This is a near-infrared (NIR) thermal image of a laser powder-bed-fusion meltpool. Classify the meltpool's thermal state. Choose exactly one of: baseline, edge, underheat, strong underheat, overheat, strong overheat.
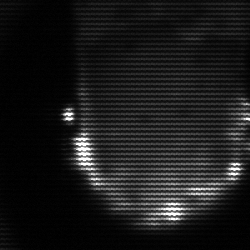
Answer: baseline